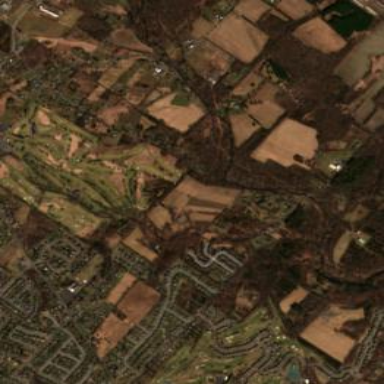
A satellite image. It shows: Golf course.